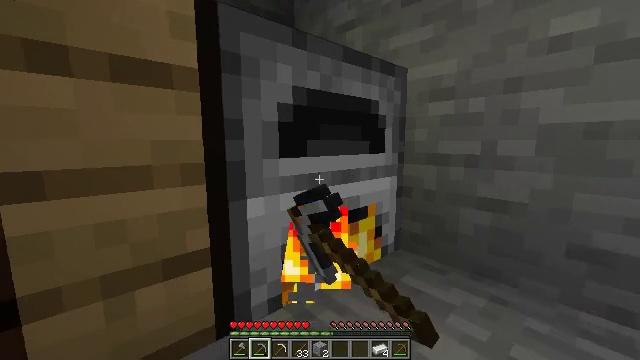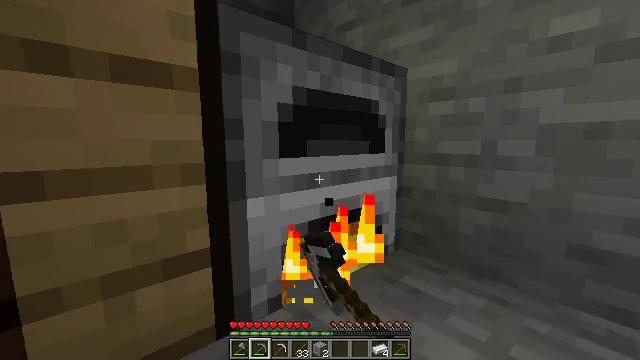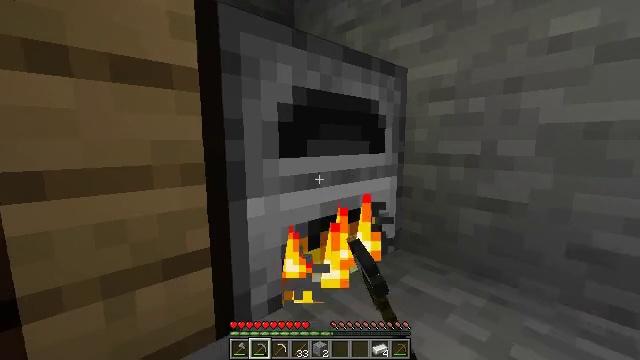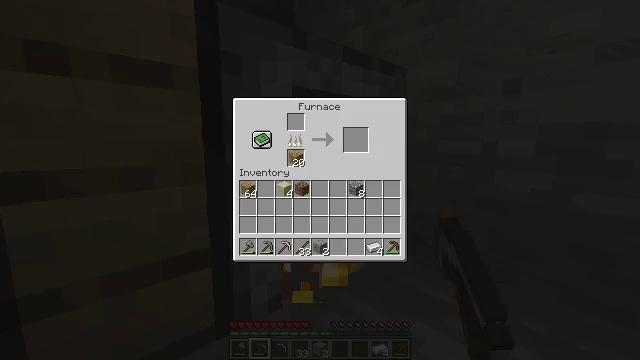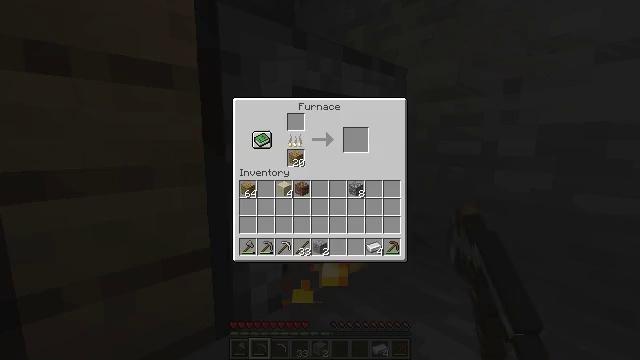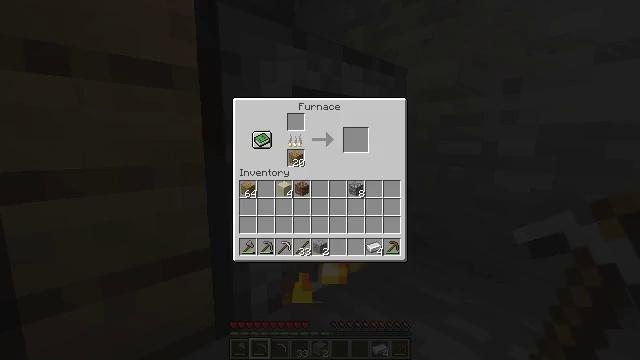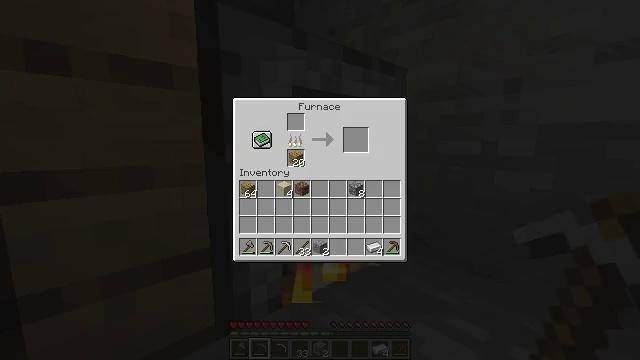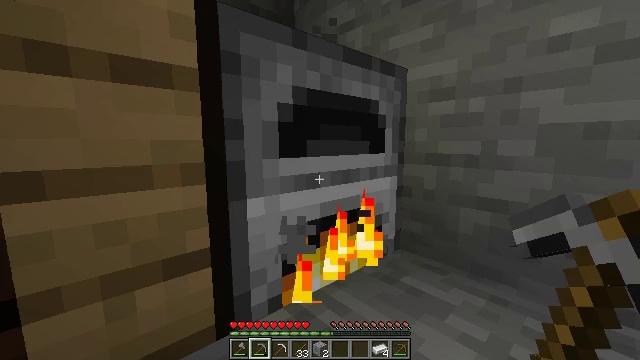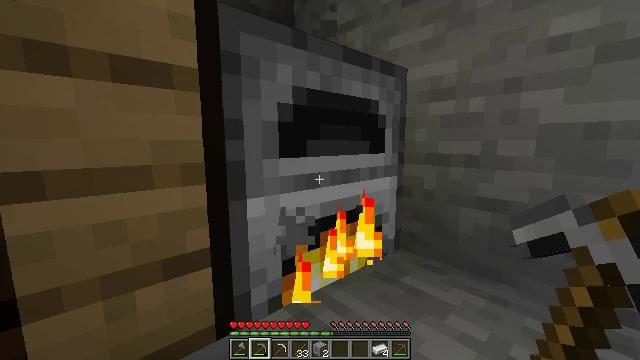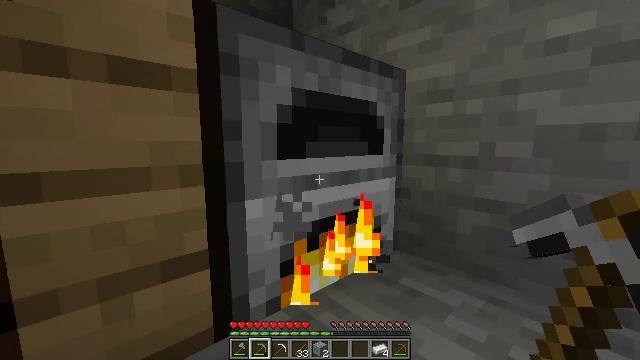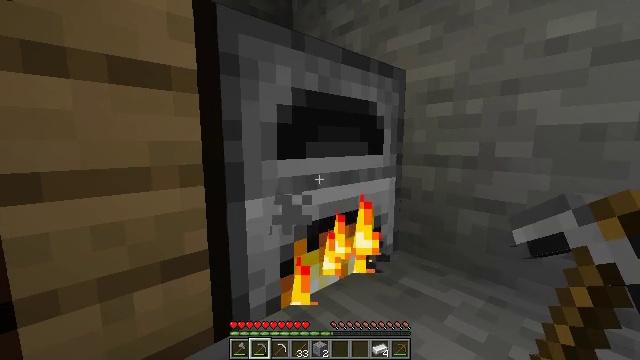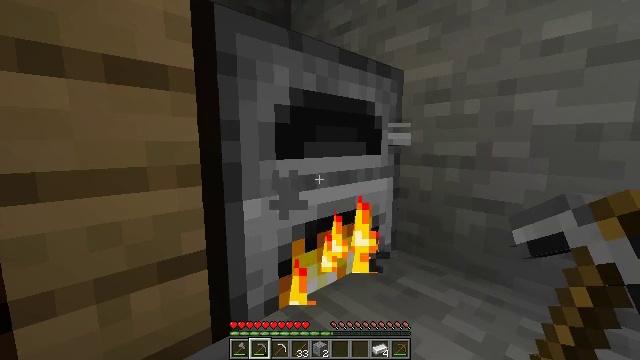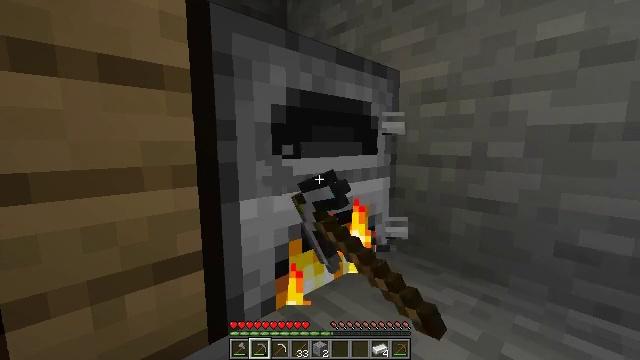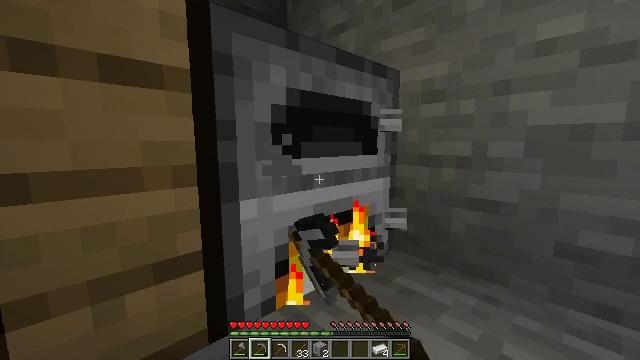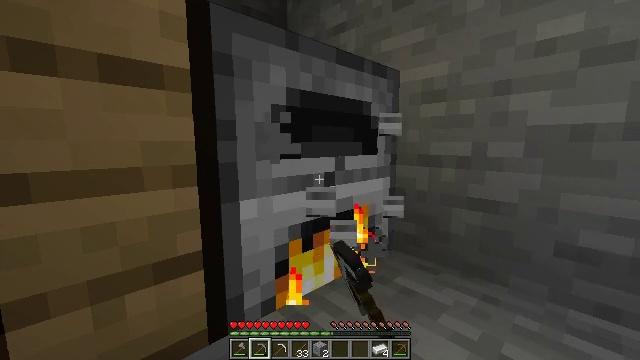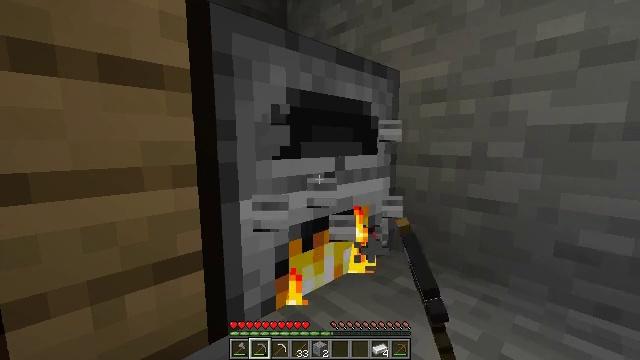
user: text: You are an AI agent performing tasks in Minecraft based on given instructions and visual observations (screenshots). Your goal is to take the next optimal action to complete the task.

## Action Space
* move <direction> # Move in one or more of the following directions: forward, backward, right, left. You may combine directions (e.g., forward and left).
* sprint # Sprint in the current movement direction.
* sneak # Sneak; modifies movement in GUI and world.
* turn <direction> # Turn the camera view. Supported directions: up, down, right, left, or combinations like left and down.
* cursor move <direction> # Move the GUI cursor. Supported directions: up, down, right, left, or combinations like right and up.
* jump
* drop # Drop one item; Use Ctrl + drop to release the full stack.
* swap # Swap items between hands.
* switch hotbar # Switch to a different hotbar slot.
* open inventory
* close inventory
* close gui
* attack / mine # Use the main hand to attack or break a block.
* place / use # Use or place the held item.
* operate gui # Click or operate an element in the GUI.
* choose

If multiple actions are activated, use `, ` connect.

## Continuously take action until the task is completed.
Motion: motion action
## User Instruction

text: Get the furnace back into your inventory.
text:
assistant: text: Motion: no_op
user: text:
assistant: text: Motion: no_op
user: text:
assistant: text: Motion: open gui
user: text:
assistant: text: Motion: no_op
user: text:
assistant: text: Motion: no_op
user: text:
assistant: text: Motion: no_op
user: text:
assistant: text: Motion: no_op
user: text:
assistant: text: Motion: close gui
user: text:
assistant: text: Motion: no_op
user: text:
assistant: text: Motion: no_op
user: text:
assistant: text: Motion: attack / mine
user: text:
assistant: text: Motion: attack / mine
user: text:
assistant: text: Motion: attack / mine
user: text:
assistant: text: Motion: attack / mine
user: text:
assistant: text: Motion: attack / mine
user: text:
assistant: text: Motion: attack / mine
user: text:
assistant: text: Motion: attack / mine
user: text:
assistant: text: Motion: attack / mine
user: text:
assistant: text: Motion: attack / mine
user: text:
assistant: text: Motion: attack / mine
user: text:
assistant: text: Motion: attack / mine
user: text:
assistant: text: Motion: attack / mine
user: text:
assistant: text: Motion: attack / mine
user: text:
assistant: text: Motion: attack / mine
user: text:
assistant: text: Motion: attack / mine
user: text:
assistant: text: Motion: attack / mine
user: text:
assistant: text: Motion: attack / mine
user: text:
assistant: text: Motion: attack / mine
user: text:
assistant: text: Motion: attack / mine
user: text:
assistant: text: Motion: attack / mine